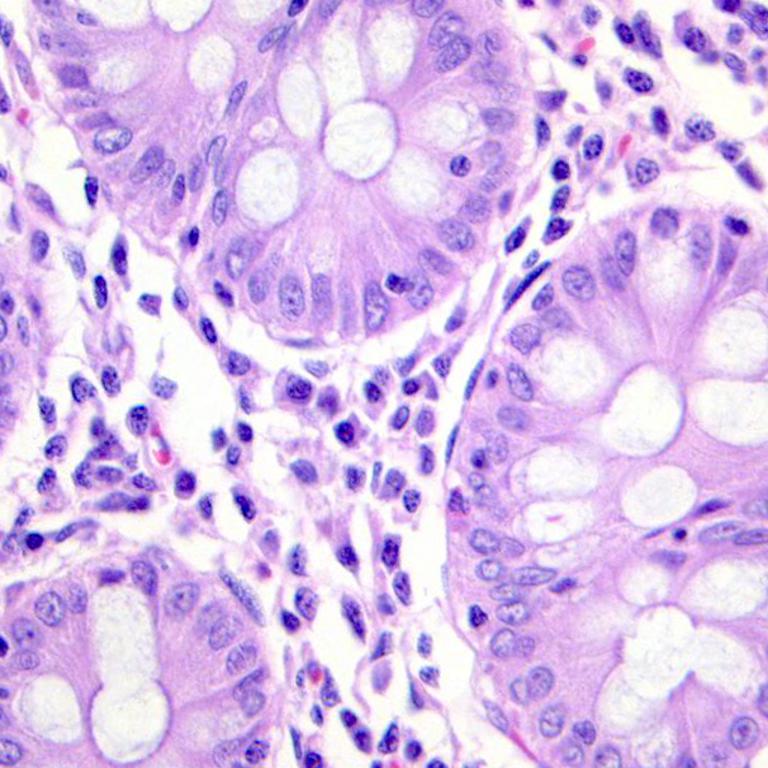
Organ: colon
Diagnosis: benign